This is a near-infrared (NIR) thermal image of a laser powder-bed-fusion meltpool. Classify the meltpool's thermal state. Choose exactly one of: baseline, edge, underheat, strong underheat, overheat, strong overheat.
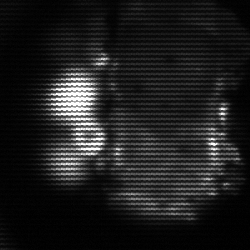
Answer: strong underheat